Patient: sex F, age 57
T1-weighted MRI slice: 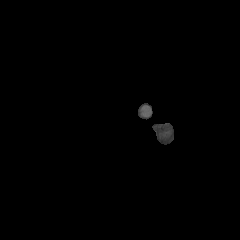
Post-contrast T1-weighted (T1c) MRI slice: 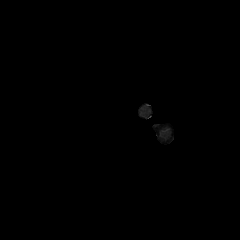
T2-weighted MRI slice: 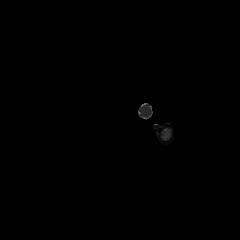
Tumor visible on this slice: no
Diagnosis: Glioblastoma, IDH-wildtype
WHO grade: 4